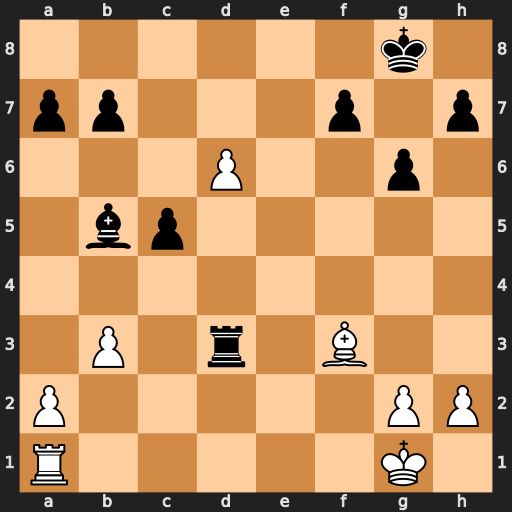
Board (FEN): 6k1/pp3p1p/3P2p1/1bp5/8/1P1r1B2/P5PP/R5K1
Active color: w
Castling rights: -
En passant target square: -
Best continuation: Be2 Rxd6 Bxb5